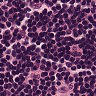
Metastatic tissue present: no